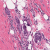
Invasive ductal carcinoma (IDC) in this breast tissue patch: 1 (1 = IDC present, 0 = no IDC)